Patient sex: F
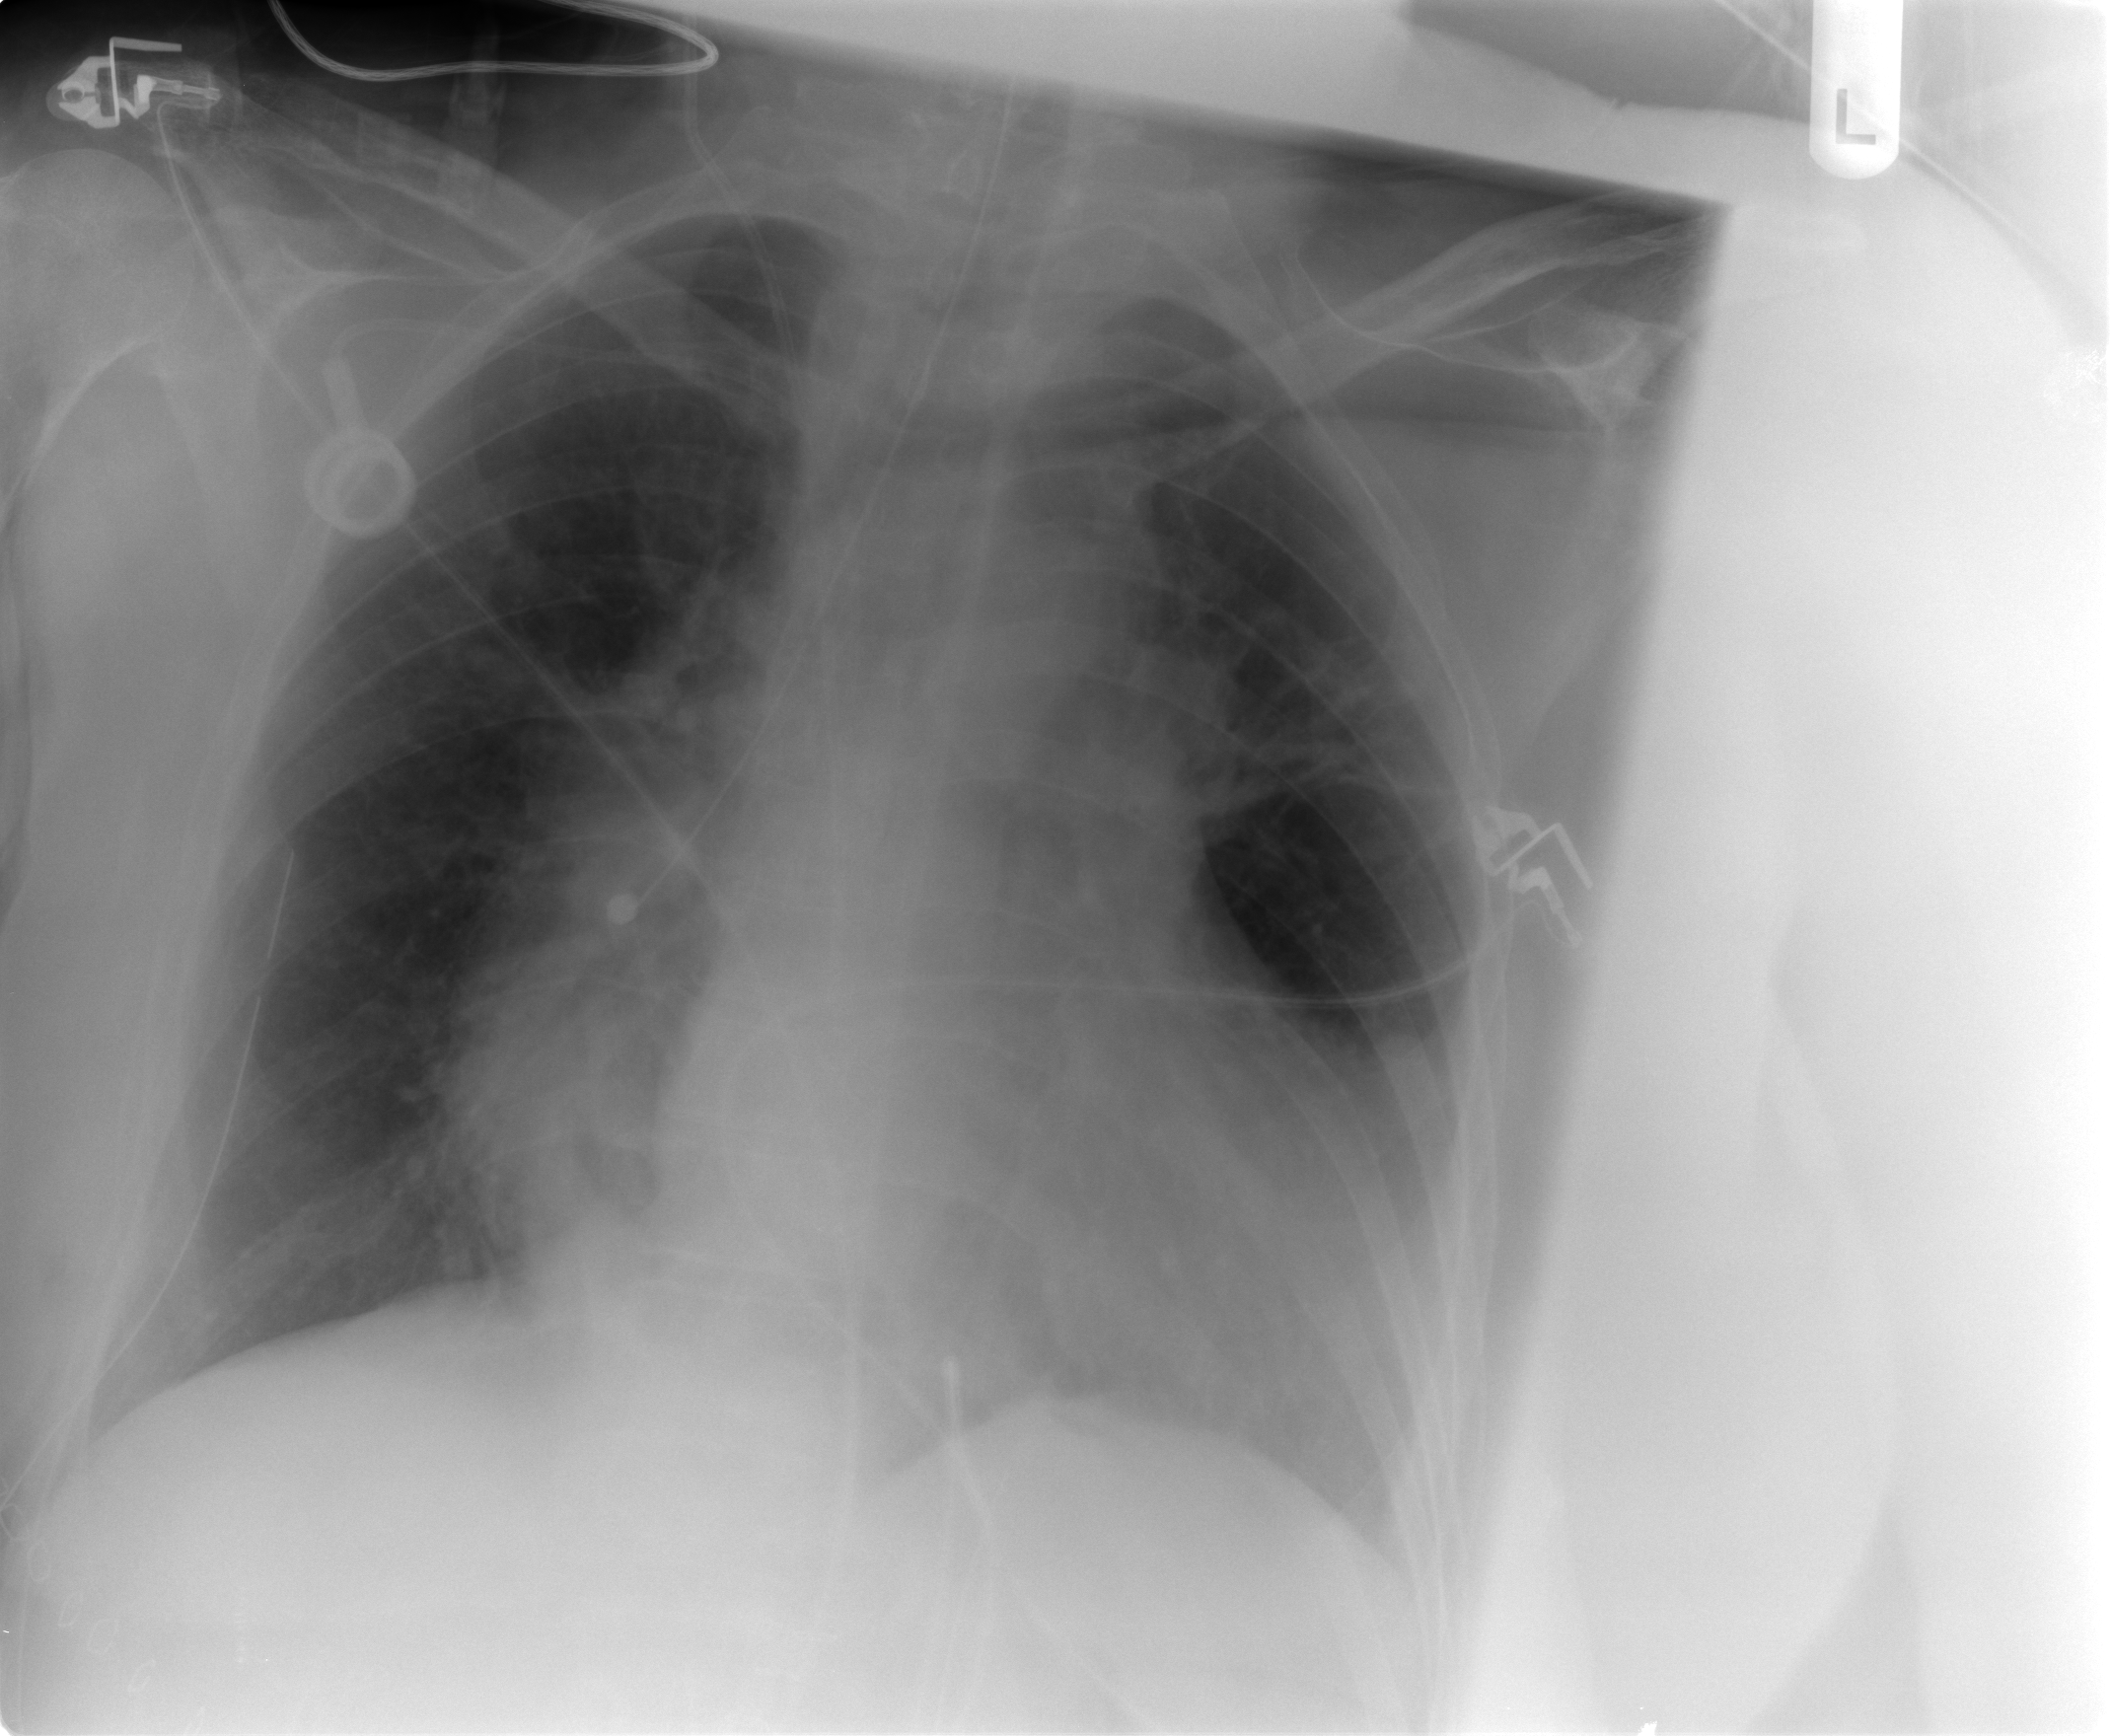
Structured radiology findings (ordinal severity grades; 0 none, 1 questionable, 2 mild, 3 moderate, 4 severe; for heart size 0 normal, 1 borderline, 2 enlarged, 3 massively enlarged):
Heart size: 2
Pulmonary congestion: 2
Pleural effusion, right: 1
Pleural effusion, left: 2
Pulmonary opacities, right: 0
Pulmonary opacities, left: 0
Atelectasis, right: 0
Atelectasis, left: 2